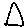
Label: triangle